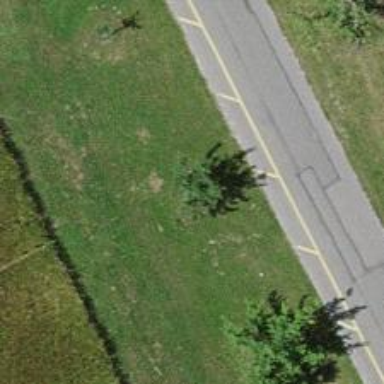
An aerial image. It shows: Beautiful avenue lined with deciduous broadleaved trees.